Interaction volume radius: 5 \u00c5
Interaction volume height: 10 \u00c5
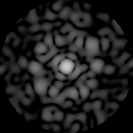
Disorder parameter: 0.8629